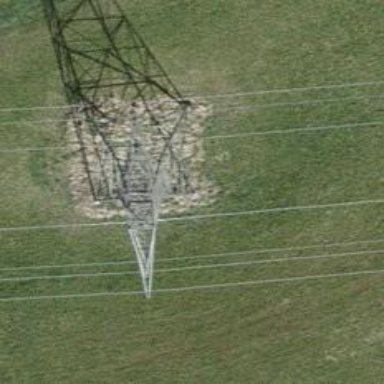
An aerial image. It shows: Lattice structure tower.